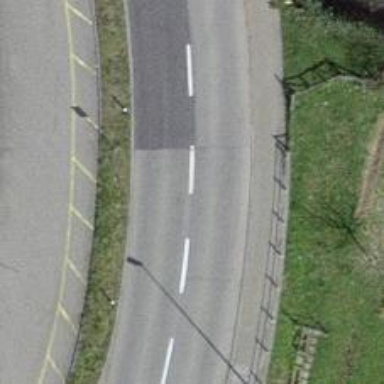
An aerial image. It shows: Tertiary road.